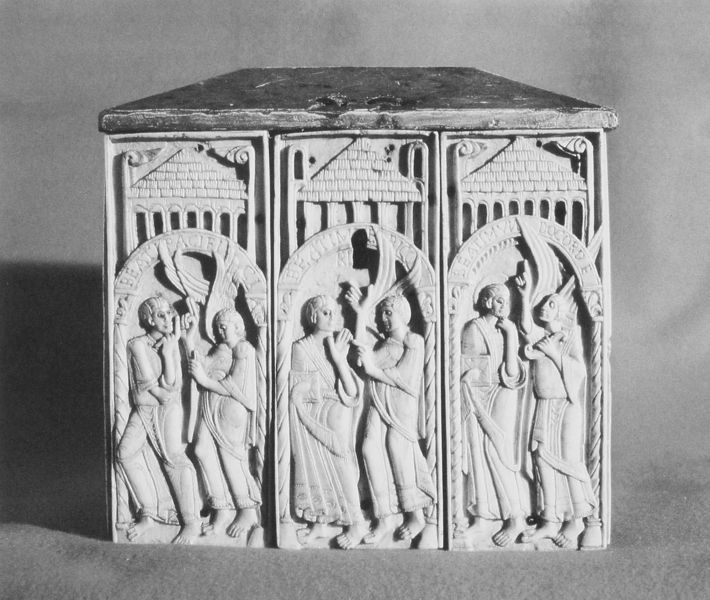
Titel: Beatitudo Kästchen aus der Kirche San Isidoro in Léon
Institution: Madrid, Museo Arqueológico Nacional
Schlagwörter: flügel, weiß, menschen, finger, marmor, dach, haus, geschichte, mensch, stein, drei, paar, engel, keramik, relief, füße, bogen, ziegel, rundbogen, bildhauerei, bögen, truhe, schwert, kasten, mittelalter, rundbögen, tempel, kästchen, joseph, verkündigung, elfenbein, apostel, frühchristlich, emaille